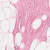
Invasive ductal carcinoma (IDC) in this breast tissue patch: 0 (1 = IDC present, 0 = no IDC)